Brain MRI study timepoint: early_postop
T1CE (contrast-enhanced T1) slice:
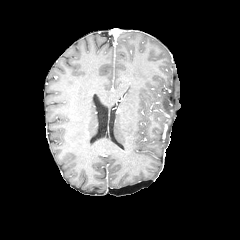
T2-FLAIR slice:
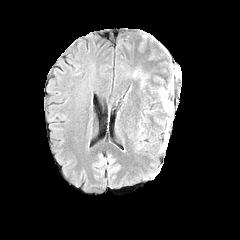